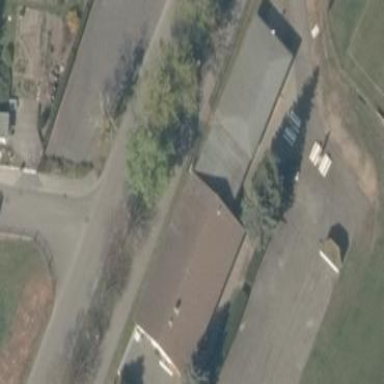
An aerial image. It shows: Building with gabled roof.